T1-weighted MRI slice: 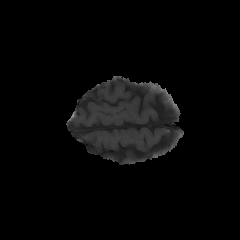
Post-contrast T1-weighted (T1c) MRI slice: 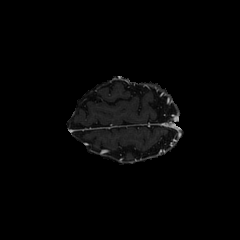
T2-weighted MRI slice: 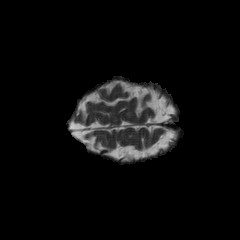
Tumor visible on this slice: no